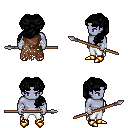
a pixel art fantasy rpg character, male body template, dark elf, purple skin, brown tattered cape, white pants, black princess hairstyle, white cloth bandages, gold boots, spear, four views (front, back, left, right), 2x2 character sprite sheet, small pixel art, hard edges, no anti-aliasing